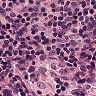
Metastatic tissue present: no